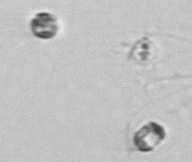
Label: Thalassiosira_sp_aff_mala